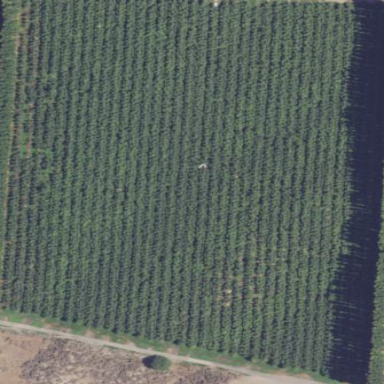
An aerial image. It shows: Vineyard with grape crops.